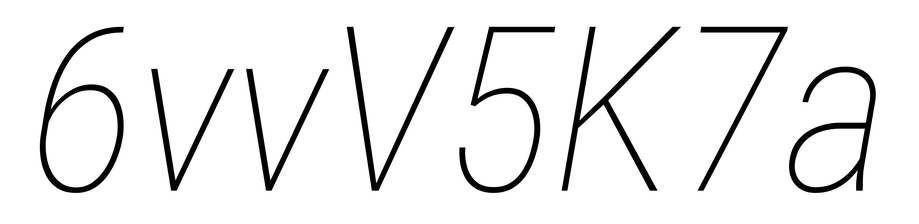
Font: Roboto-Italic_Condensed_Thin_Italic